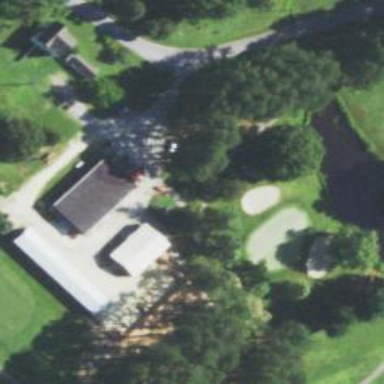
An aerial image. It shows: Path for both roads and golfers.